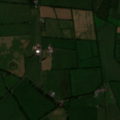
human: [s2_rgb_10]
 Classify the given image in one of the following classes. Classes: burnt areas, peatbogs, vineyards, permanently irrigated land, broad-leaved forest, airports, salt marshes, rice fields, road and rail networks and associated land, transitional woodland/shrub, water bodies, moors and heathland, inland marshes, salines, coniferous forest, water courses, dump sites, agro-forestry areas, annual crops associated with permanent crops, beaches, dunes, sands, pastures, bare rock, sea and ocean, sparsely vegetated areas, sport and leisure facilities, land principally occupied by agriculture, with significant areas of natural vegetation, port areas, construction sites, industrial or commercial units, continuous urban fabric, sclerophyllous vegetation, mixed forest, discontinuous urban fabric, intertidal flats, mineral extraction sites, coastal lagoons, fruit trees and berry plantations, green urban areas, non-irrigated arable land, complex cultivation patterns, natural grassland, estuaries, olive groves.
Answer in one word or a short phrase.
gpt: pastures